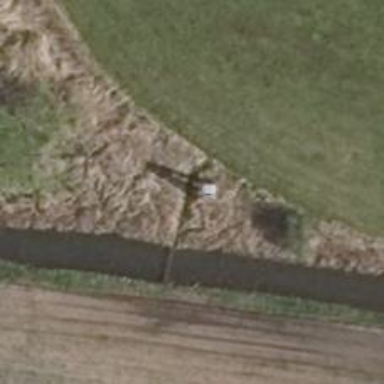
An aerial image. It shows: Shelter that serves as hunting stand.